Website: home-depot
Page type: payment
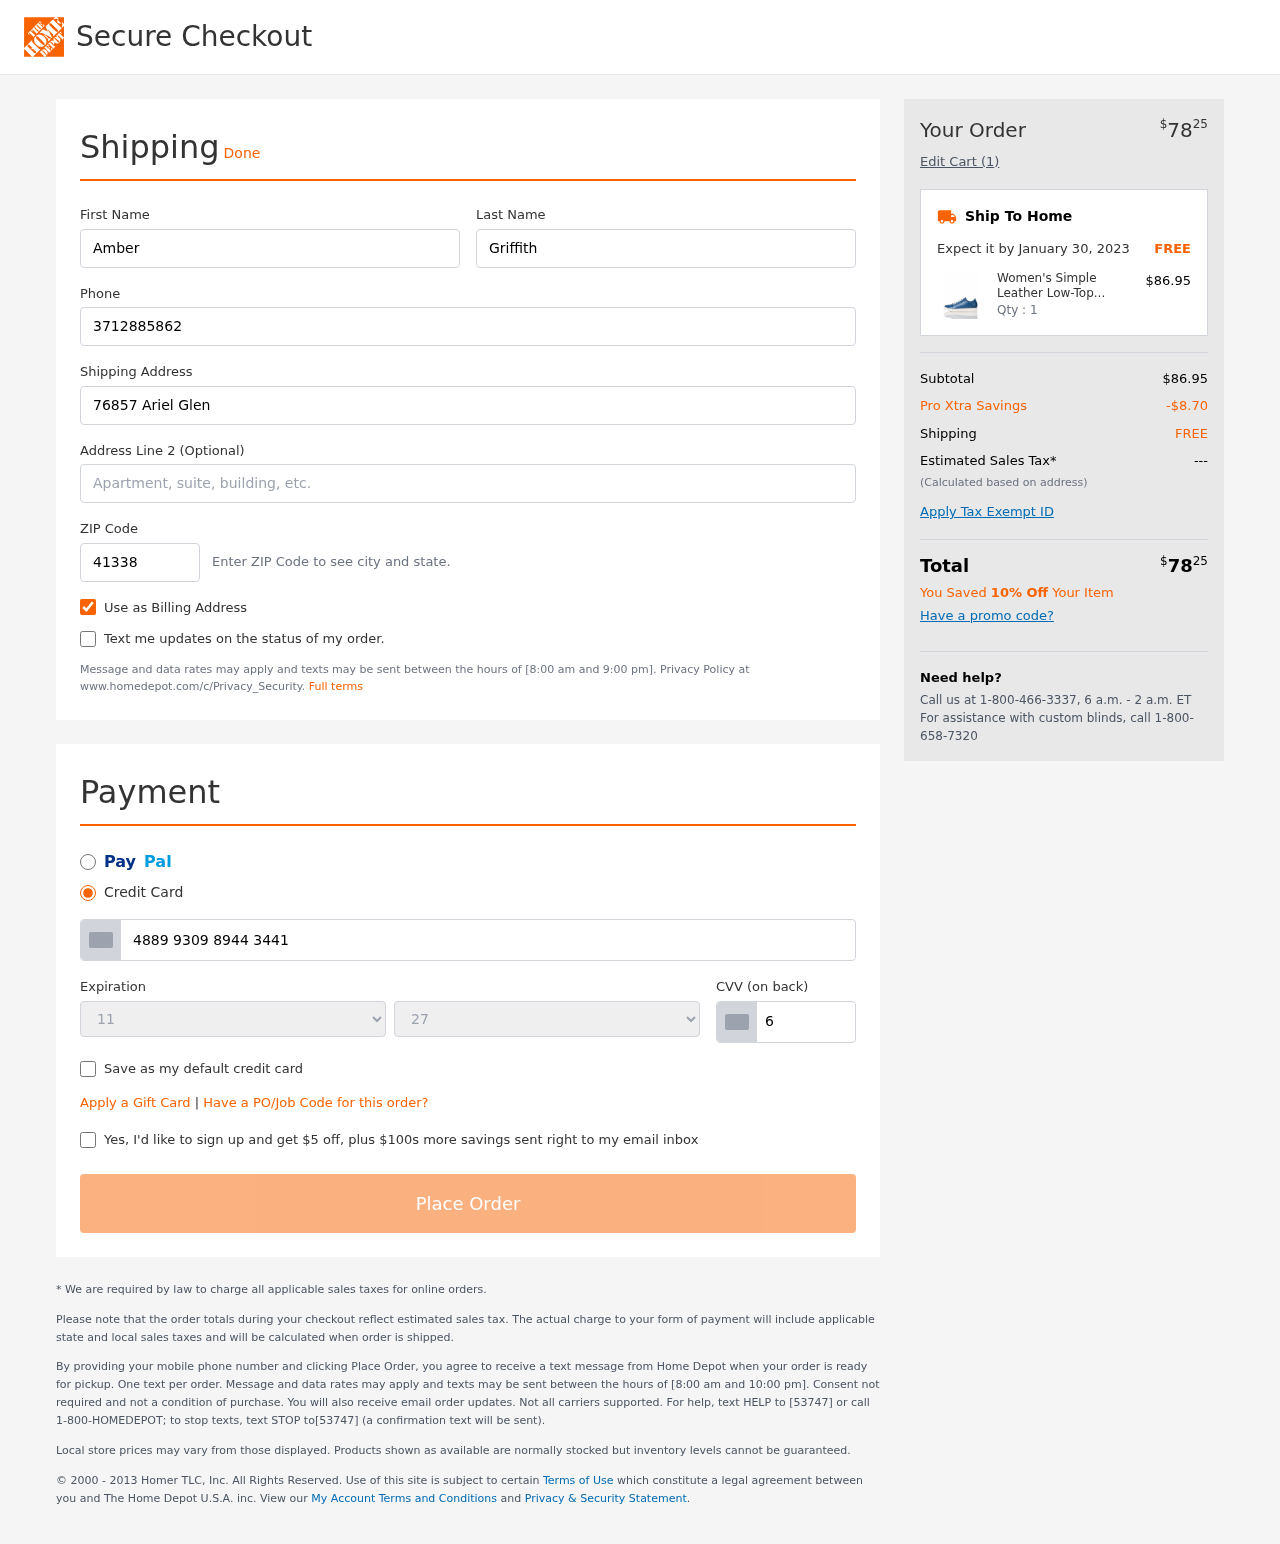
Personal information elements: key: PII_CARD_CVV
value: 631
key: PII_CARD_EXPIRY_MONTH
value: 11
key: PII_CARD_EXPIRY_YEAR
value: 27
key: PII_CARD_NUMBER
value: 4889 9309 8944 3441
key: PII_FIRSTNAME
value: Amber
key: PII_LASTNAME
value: Griffith
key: PII_PHONE
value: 3712885862
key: PII_POSTCODE
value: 41338
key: PII_STREET
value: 76857 Ariel Glen
Product elements: key: PRODUCT1_NAME
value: Women's Simple Leather Low-Top Sneakers, Light Blue, 10.5 US
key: PRODUCT1_PRICE
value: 86.95
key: PRODUCT1_QUANTITY
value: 1
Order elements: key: ORDER_TOTAL
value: $7825
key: ORDER_NUM_ITEMS
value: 1
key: ORDER_DELIVERY_DATE
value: January 30, 2023
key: ORDER_SUBTOTAL
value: $86.95
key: ORDER_DISCOUNT
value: -$8.70
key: ORDER_SHIPPING_COST
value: FREE